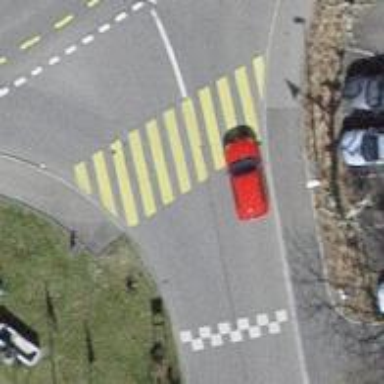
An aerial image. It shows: Uncontrolled zebra crossing with zebra markings.